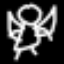
Label: angel